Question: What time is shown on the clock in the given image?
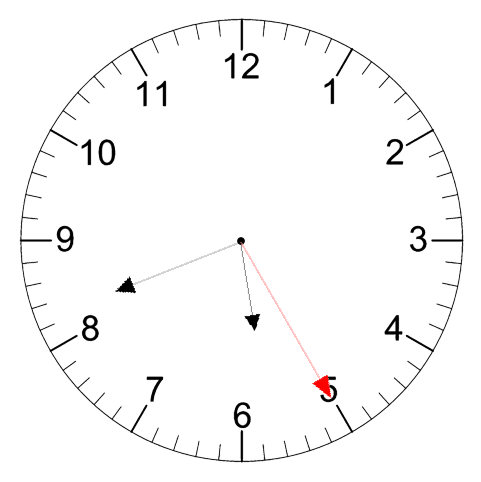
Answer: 05:41:25